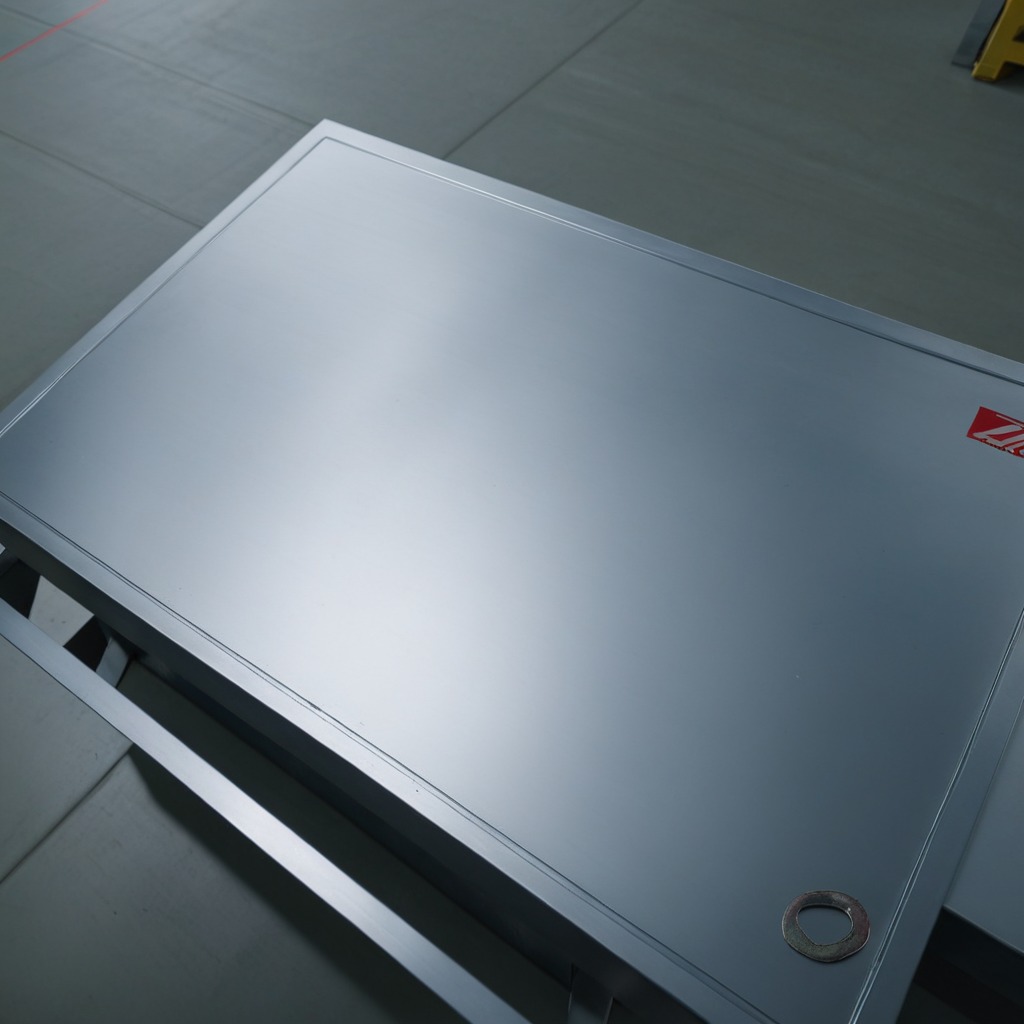
A flat metal washer is lying on the toolbox surface.